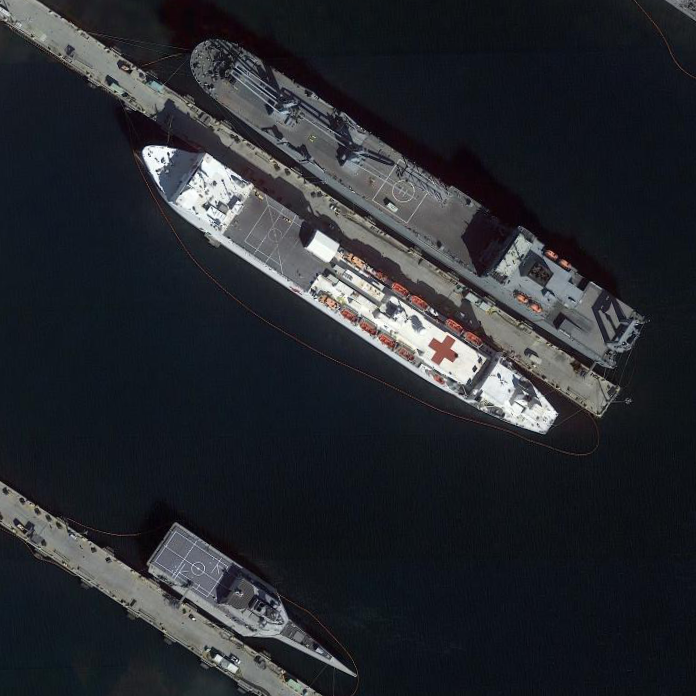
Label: civil